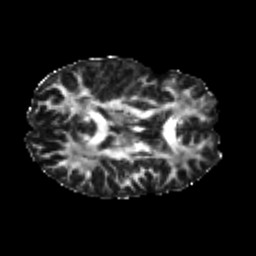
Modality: FA
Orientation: axial
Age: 22
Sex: male
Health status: healthy
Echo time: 0.074 s